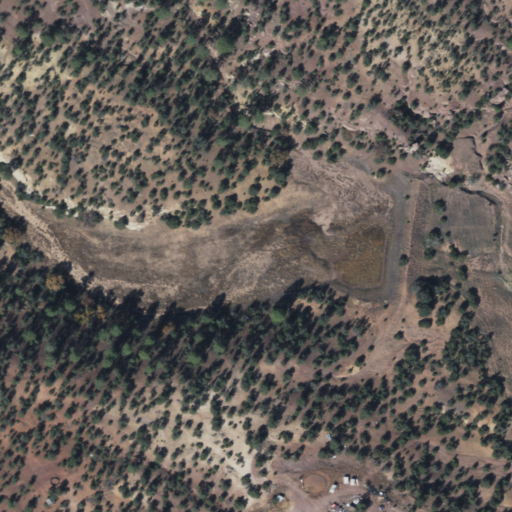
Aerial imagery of valley in Arizona named Juniper Bark Canyon containing evergreen forest, shrub, and open development